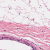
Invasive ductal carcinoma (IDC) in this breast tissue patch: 0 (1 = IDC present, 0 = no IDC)